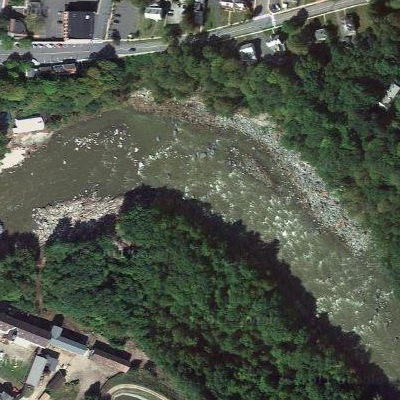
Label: dRiverLake